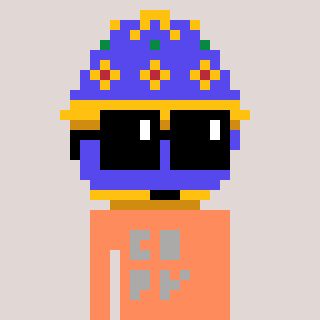
a pixel art character with square black sunglasses, a faberge-shaped head and a peachy-colored body on a warm background